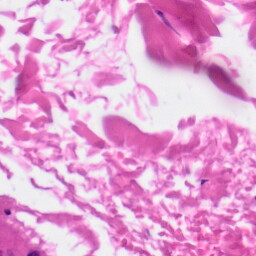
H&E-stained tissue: Skin